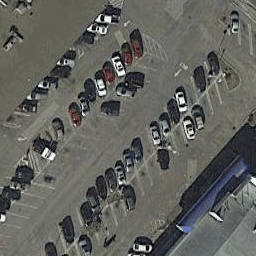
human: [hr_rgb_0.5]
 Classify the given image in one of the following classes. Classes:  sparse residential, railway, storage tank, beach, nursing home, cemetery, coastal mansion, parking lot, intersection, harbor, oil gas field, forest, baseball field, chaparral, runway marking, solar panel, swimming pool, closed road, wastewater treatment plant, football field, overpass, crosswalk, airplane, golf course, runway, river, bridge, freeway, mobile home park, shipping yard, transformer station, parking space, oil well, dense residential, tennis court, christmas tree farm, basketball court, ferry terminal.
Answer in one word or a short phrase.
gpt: parking lot